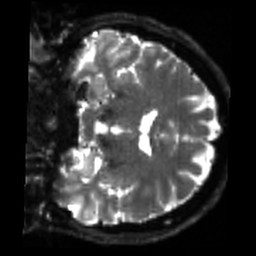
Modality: sbref
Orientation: coronal
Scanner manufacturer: siemens
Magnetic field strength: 3 T
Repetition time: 4 s
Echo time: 0.0594 s